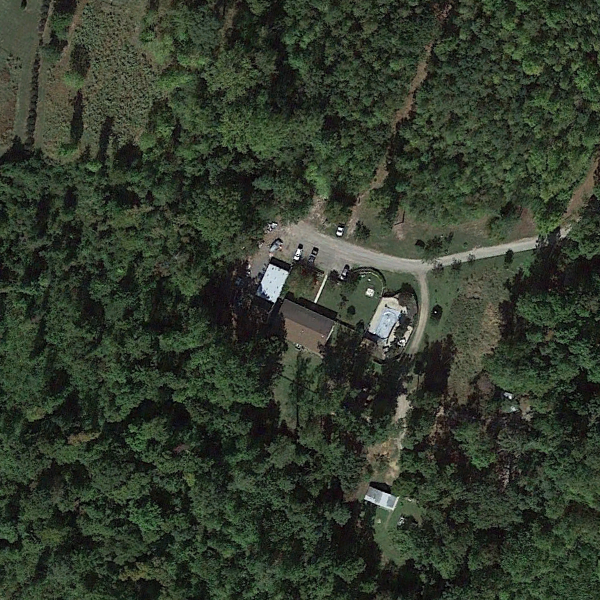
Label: SparseResidential